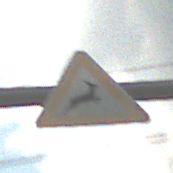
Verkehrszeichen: WildwechselLinks
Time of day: MorningAfternoon
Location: Outdoor (Suburban)
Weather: PartlyCloudy
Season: NotSpecified
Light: Natural